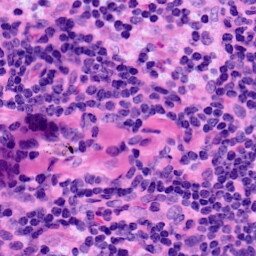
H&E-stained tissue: LymphNode